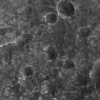
Atmospheric dust classification: not_dusty